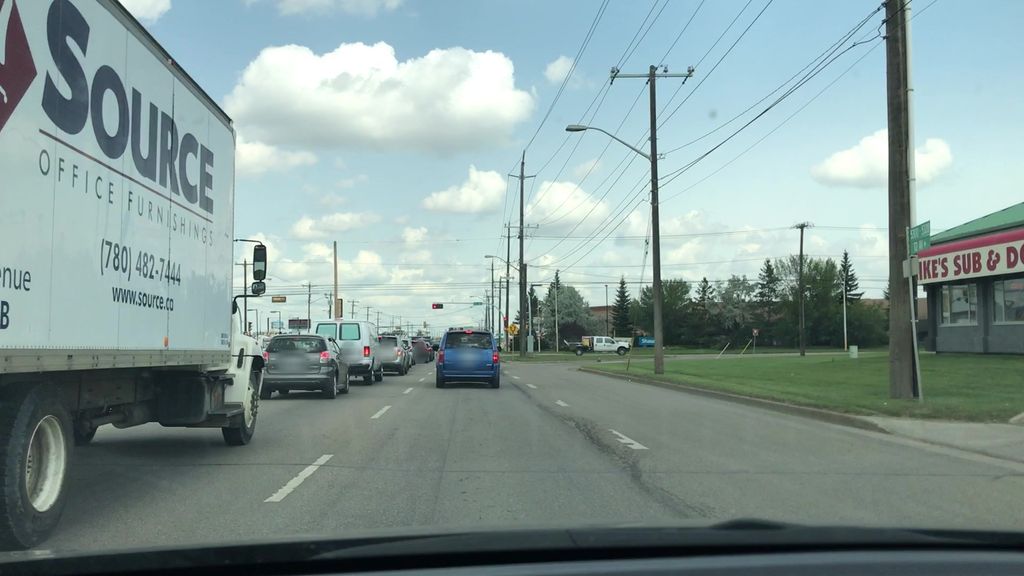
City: edmonton